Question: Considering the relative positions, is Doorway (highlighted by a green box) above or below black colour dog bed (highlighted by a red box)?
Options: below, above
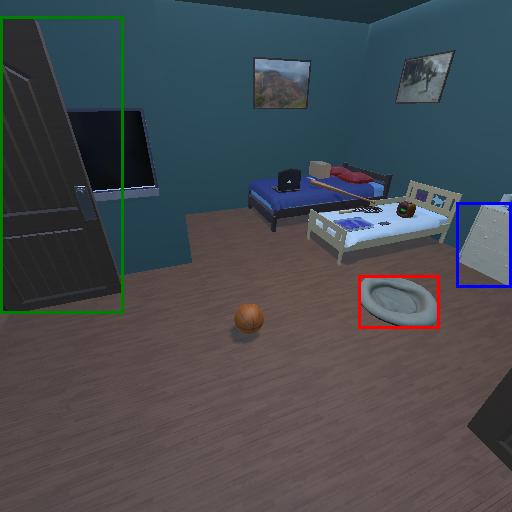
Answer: below